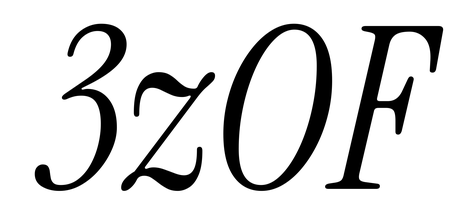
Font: InstrumentSerif-Italic